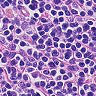
Metastatic tissue present: no